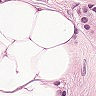
Metastatic tissue present: yes